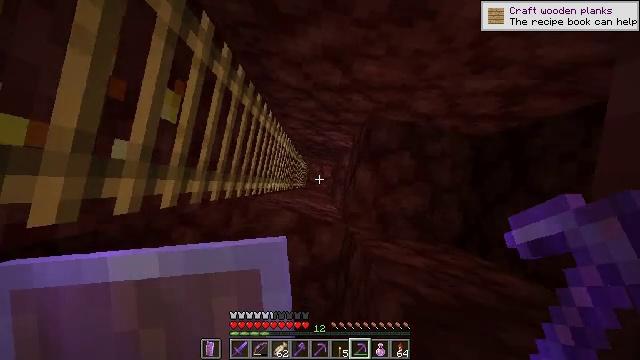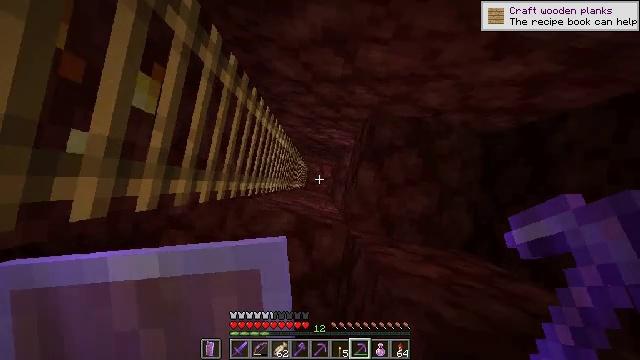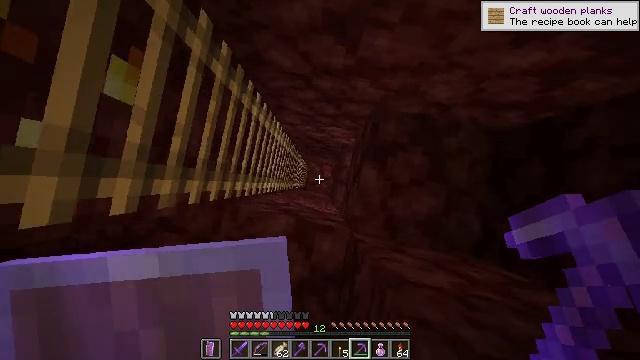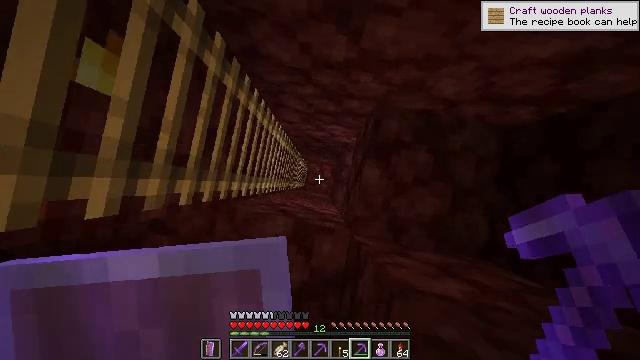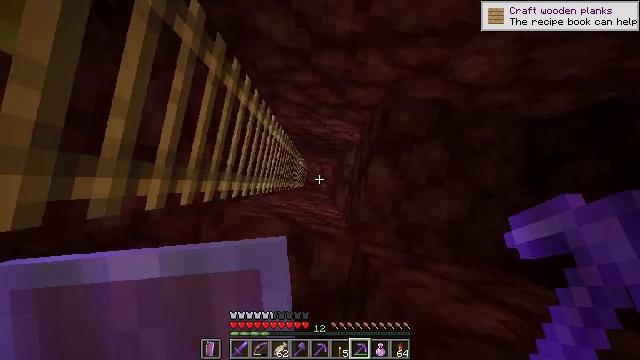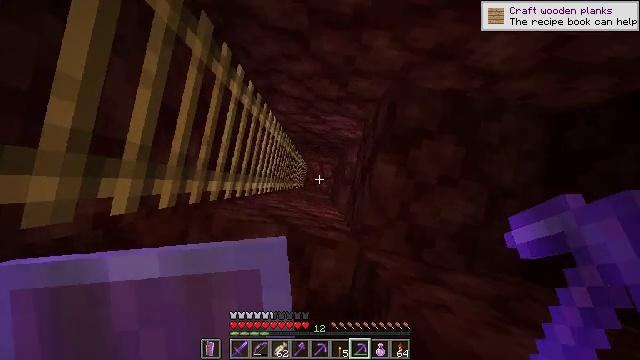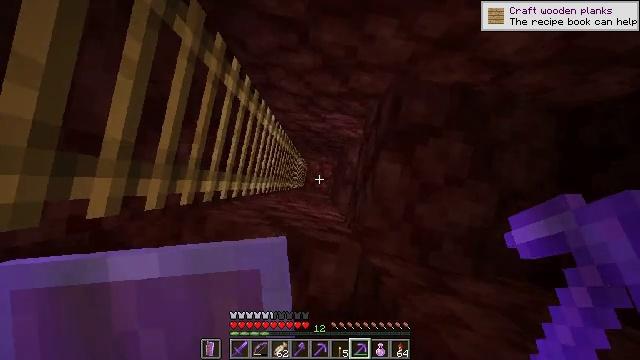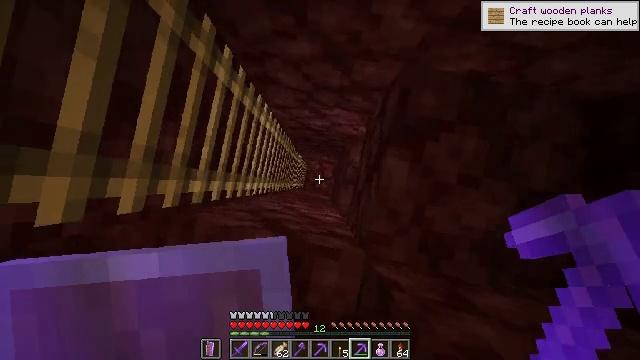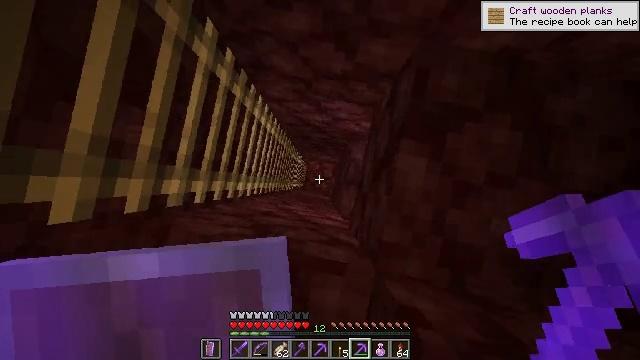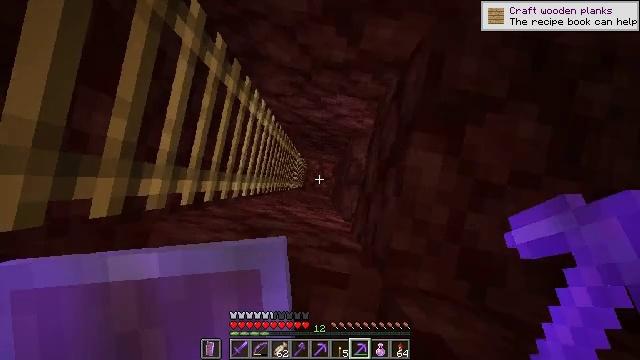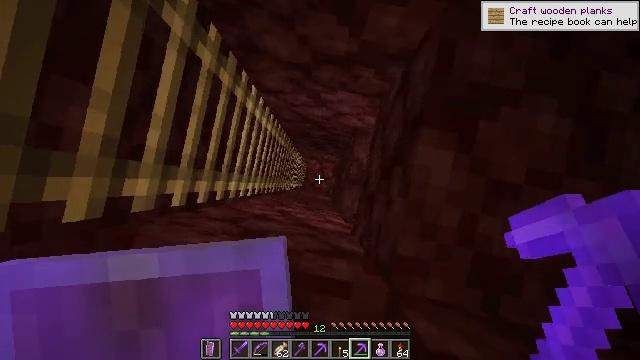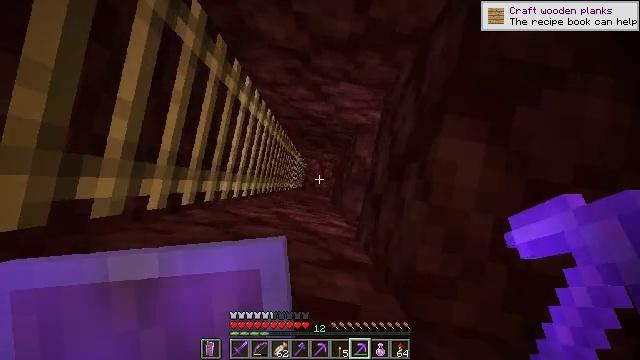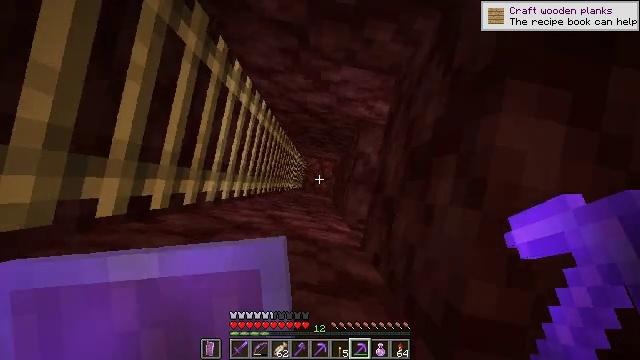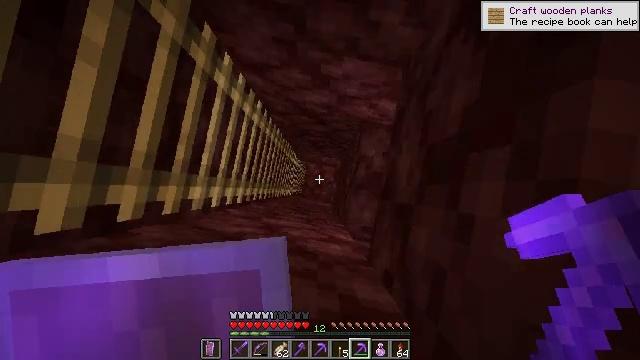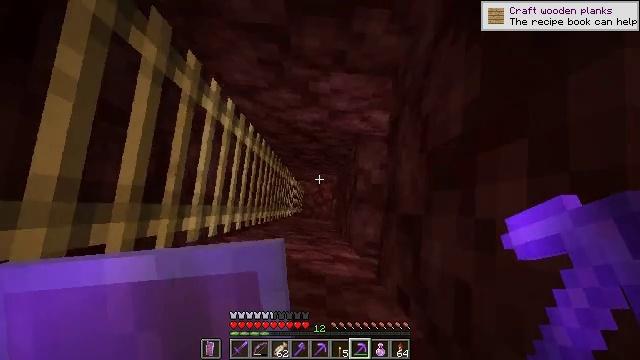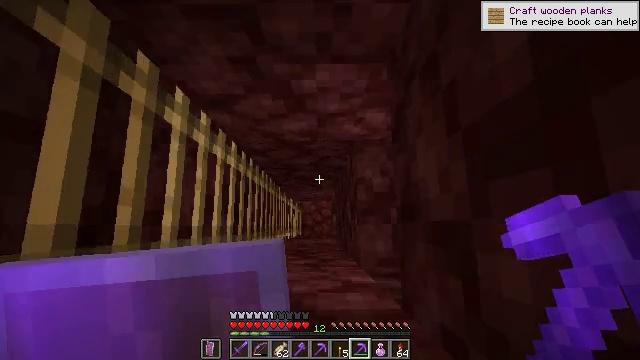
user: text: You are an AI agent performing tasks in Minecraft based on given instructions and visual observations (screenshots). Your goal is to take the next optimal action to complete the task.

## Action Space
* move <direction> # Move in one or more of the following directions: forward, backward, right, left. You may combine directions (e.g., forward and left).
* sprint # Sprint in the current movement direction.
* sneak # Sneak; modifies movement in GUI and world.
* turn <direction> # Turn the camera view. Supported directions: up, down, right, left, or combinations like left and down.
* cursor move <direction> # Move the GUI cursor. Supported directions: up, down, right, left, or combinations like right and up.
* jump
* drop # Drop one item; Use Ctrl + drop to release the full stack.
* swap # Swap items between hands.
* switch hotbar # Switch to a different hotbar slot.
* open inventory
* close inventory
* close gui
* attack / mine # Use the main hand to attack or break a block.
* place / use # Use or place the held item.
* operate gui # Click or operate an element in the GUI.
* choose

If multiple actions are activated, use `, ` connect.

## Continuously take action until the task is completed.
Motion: motion action
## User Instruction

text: Mine nether quartz ore in the Nether.
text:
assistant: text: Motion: no_op
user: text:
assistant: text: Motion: no_op
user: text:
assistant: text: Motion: no_op
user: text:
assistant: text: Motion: no_op
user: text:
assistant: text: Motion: no_op
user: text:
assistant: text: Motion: no_op
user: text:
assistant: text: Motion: no_op
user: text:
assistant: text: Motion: no_op
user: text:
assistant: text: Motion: no_op
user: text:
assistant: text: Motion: no_op
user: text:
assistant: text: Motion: no_op
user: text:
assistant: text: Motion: no_op
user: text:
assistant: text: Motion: turn up
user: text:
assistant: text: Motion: turn right and up
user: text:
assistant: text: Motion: turn right and up
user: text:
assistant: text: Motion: turn right and up
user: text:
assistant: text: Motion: turn right and up
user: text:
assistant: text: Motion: turn right
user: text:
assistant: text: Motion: turn right
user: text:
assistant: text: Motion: no_op
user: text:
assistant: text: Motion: no_op
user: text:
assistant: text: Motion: no_op
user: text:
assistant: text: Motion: no_op
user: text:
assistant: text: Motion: no_op
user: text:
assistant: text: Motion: no_op
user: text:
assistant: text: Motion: no_op
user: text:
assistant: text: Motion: no_op
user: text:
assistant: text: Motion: no_op
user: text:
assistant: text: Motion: no_op
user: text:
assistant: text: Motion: no_op